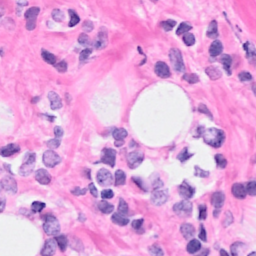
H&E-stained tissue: Breast